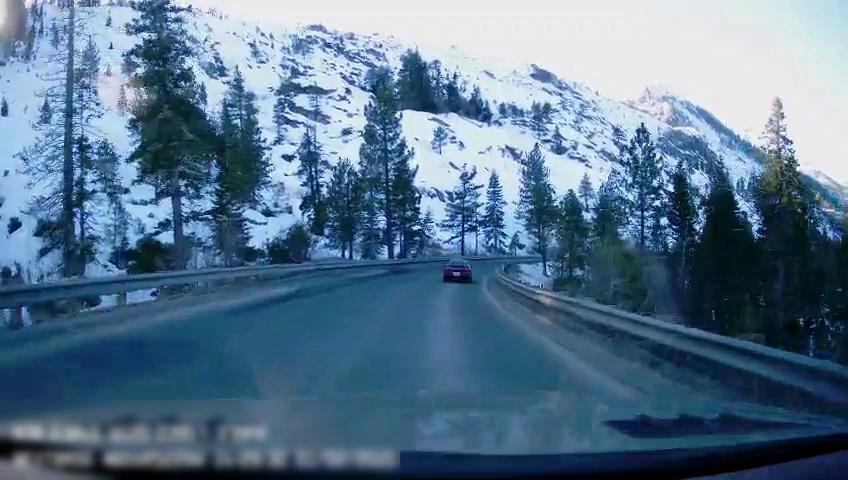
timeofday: Day
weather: Sunny
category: Drivable Space
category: Vehicles | Car
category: Lanes | Opposite Lane
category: Lanes | Current Lane